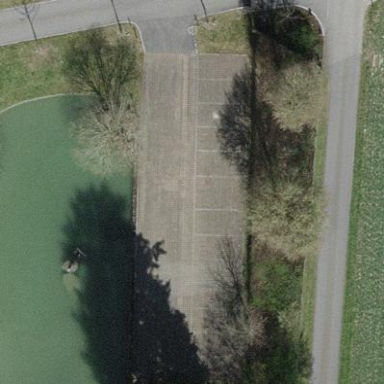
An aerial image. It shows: Parking area.